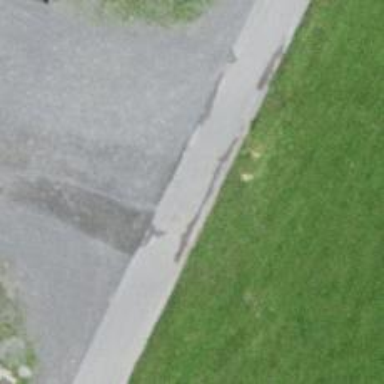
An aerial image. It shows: Residential road with asphalt surface.